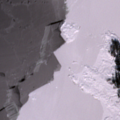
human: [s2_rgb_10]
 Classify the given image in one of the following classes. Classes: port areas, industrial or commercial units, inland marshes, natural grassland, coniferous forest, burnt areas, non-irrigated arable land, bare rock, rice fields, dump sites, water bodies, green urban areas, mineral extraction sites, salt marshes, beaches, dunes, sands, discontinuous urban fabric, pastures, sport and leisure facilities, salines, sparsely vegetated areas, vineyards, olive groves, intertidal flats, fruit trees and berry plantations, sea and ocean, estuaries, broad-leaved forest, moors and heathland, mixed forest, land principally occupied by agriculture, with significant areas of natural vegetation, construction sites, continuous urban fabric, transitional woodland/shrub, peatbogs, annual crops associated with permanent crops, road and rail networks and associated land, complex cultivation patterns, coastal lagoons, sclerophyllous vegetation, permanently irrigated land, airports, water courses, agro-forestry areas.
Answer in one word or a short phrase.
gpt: coniferous forest, mixed forest, sea and ocean